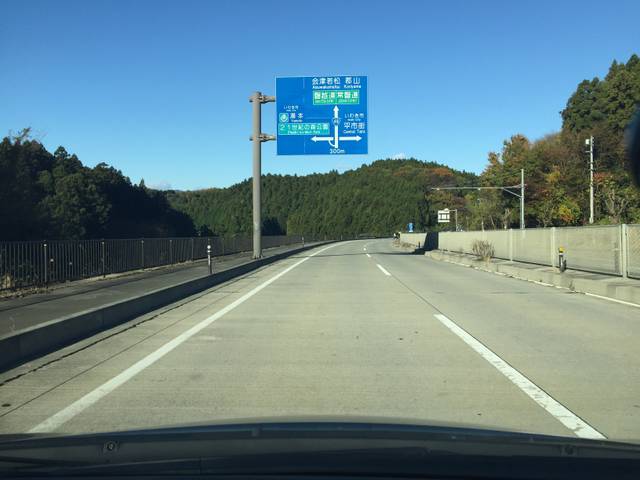
Region: Japan
Coordinates: 37.023, 140.887